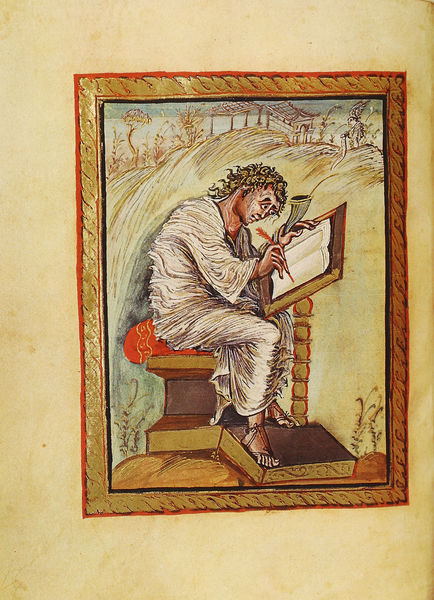
Titel: Ebo-Evangeliar
Standort: Herstellungsort: Reims (EU - F)
Institution: Épernay, Bibliothèque Municipale
Schlagwörter: baum, berg, feder, fuß, gemälde, mann, umhang, weiß, bäume, landschaft, sitzen, braun, haar, orange, stuhl, tisch, zeichnung, gras, haus, rot, beige, malerei, bibel, johannes, rahmen, sockel, horn, häuser, hügel, boden, gewand, gold, haare, pflanzen, locken, engel, füße, papier, hocker, kissen, konzentriert, sandalen, foto, buch, religion, druck, stich, illustration, kranz, tinte, pult, buchseite, sandale, schreiben, toga, romanik, gebot, tempel, lesepult, schreiber, schreibpult, miniatur, antikisch, federkiel, markus, eremit, einsiedler, buchmalerei, evangelist, lukas, malhorn, illumination, stuhk, qqqqqeinsiedler